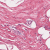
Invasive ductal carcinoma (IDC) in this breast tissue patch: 0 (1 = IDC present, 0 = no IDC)